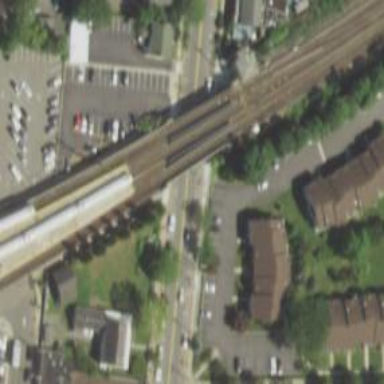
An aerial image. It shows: Bridge over electrified railway tracks.